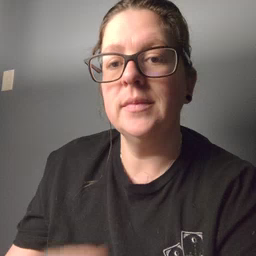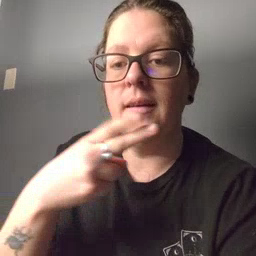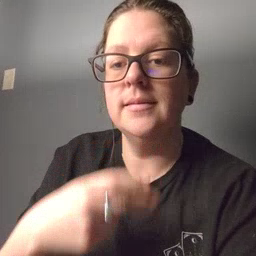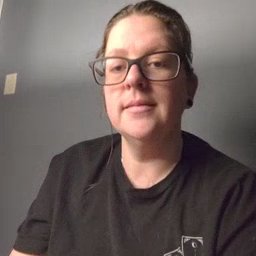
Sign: cut